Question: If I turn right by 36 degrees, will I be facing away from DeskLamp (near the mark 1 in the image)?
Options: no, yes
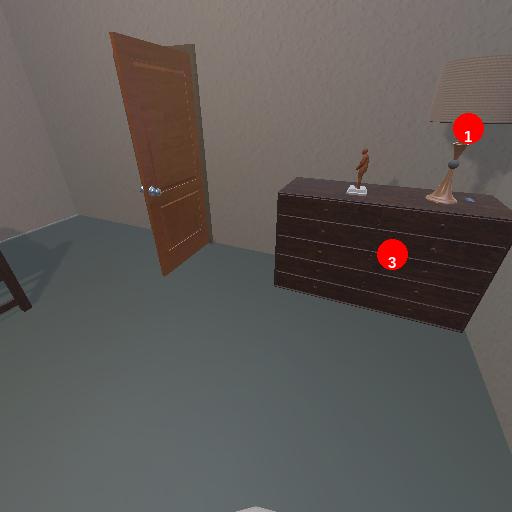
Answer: no